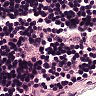
Metastatic tissue present: no